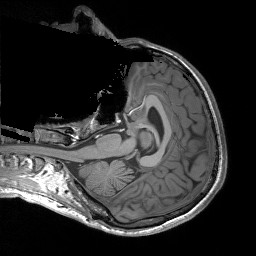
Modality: T1w
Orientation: axial